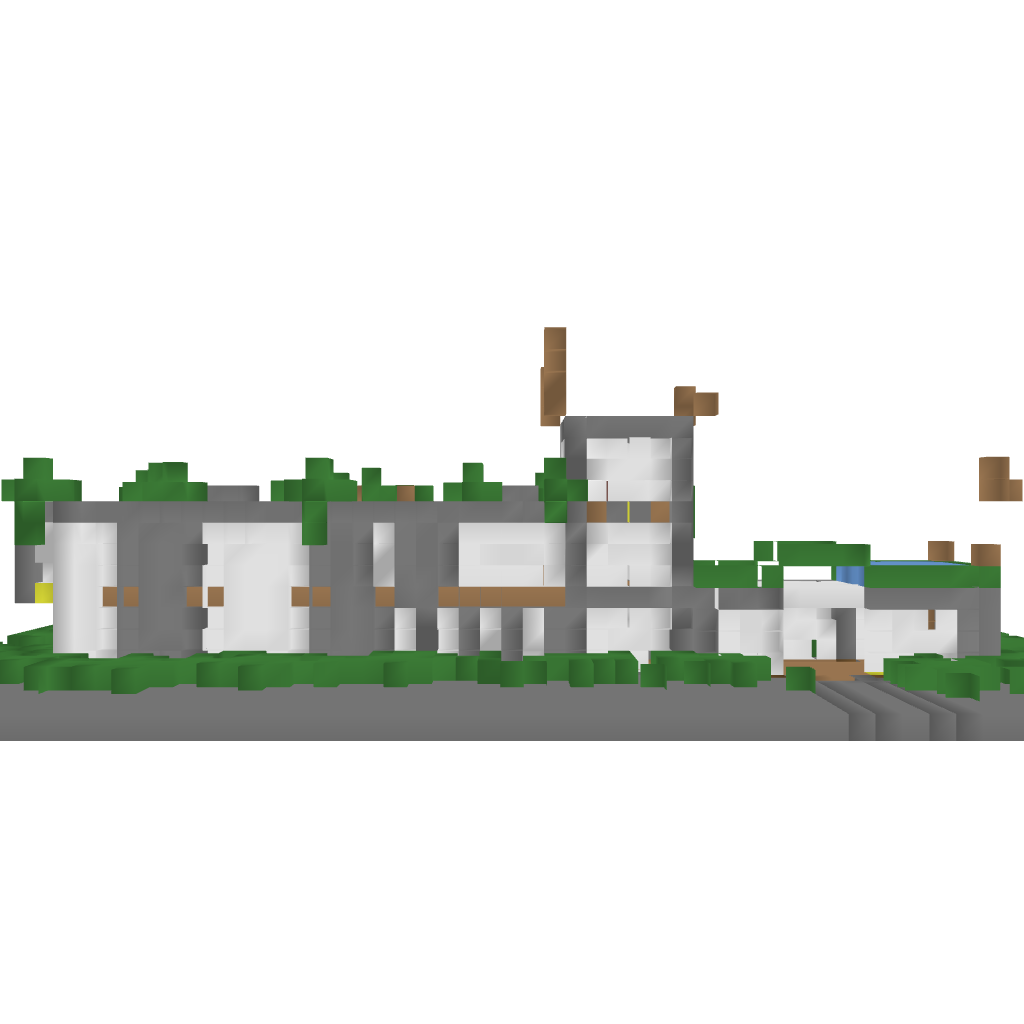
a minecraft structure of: Modern House #3 bad low quality